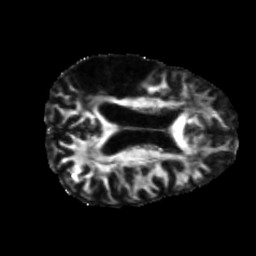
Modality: FA
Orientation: axial
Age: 66
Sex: male
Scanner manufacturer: siemens
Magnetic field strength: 3 T
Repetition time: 5.25 s
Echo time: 0.08 s